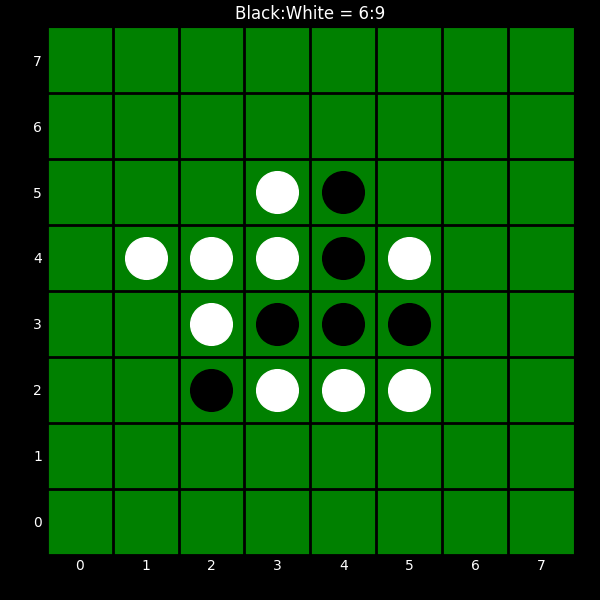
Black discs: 6
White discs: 9